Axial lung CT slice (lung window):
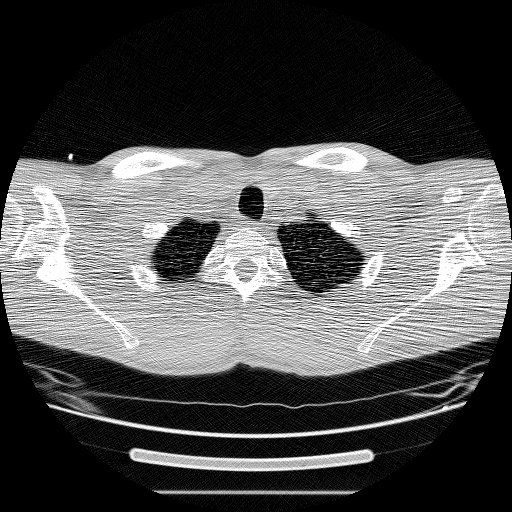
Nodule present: no